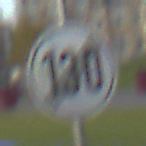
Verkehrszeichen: EndeGeschwindigkeit130
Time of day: MorningAfternoon
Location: Outdoor (Suburban)
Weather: PartlyCloudy
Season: NotSpecified
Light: Natural